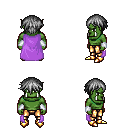
a pixel art fantasy rpg character, male body template, orc, green skin, lavender cape, gold greaves, gray short bangs hairstyle, white cloth bracers, gold boots, four views (front, back, left, right), 2x2 character sprite sheet, small pixel art, hard edges, no anti-aliasing